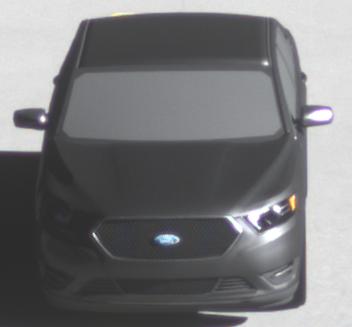
Make: Ford
Model: Taurus
Detailed model: SHO
Model produced from: 2012
Model produced until: 2019
Doors: 4
Color: gray
Road condition: dry road
Daytime: midday
Contrast: high contrast